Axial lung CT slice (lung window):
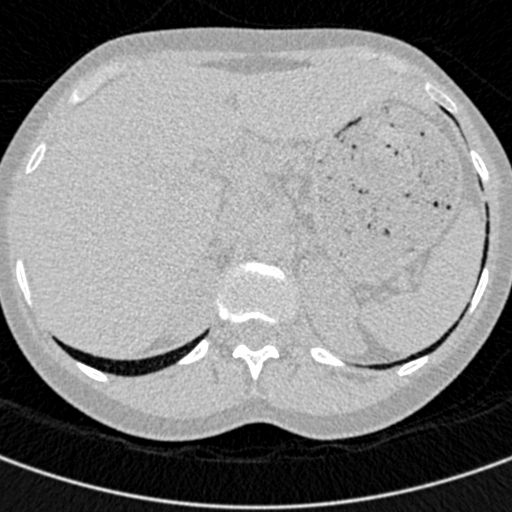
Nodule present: no